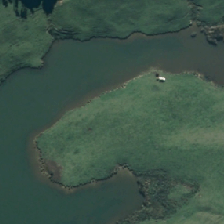
Land cover: lake_pond